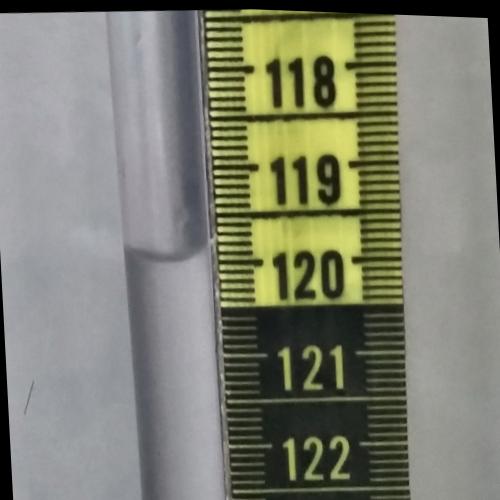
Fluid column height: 120.0 cm